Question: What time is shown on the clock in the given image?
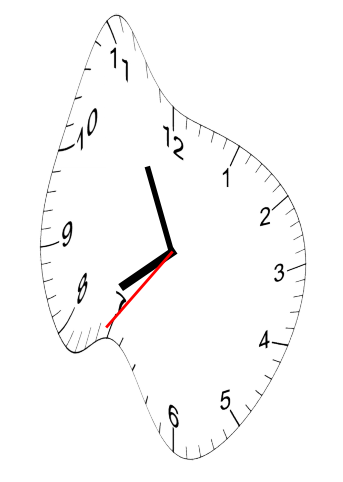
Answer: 07:55:36